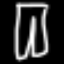
Label: pants